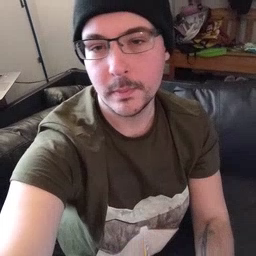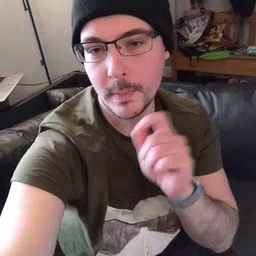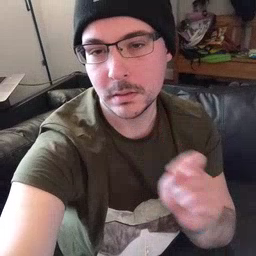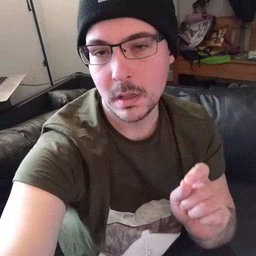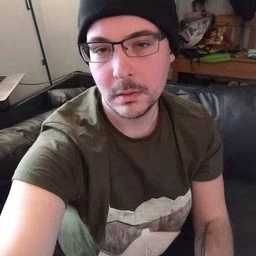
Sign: pencil